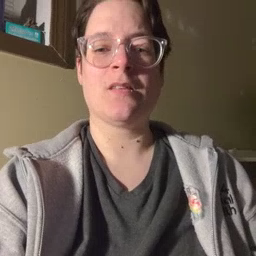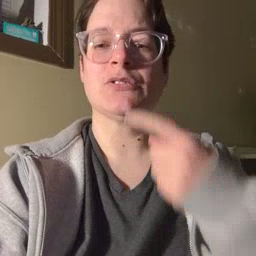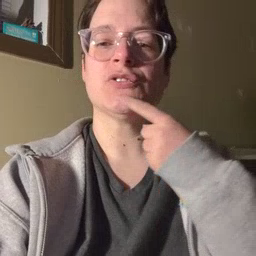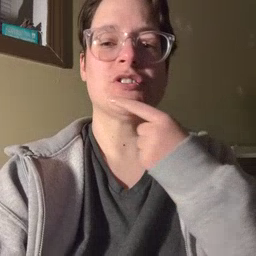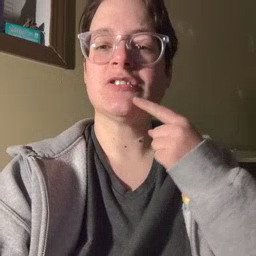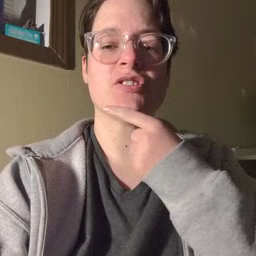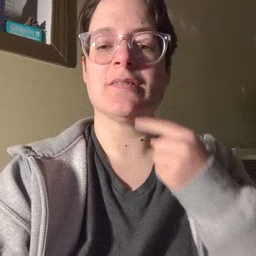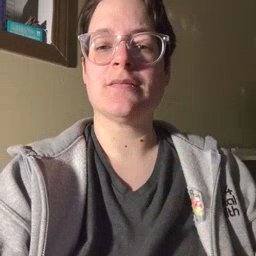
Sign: chin